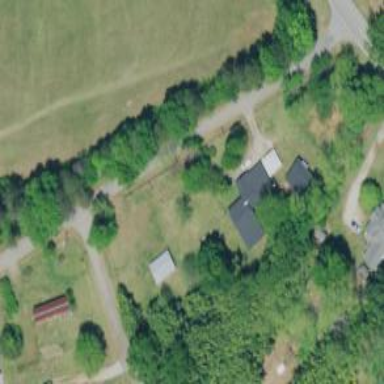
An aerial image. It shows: Driveway leading to service road.